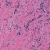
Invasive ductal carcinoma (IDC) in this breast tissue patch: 0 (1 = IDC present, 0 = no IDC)